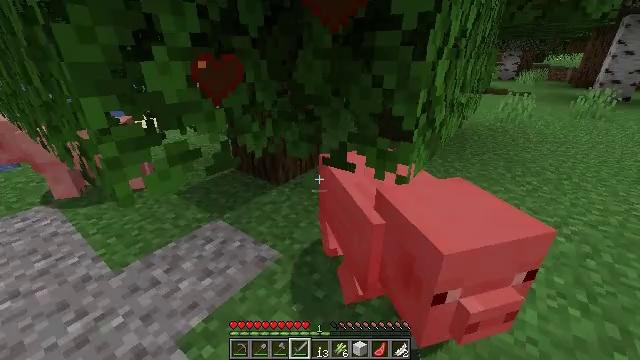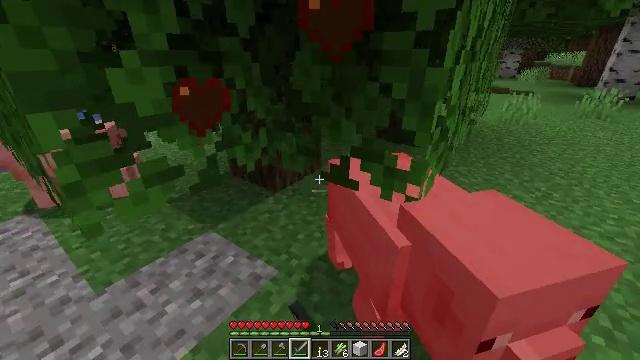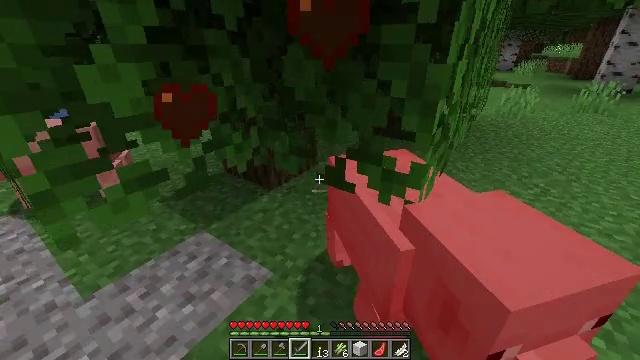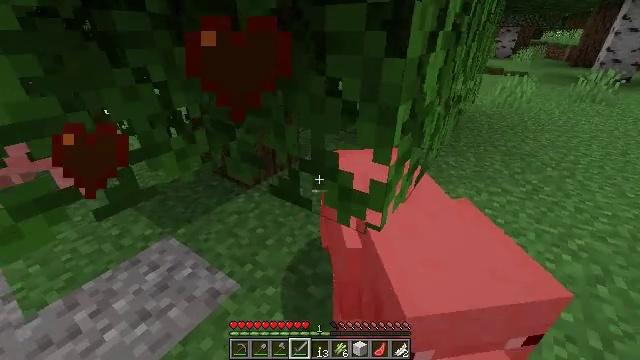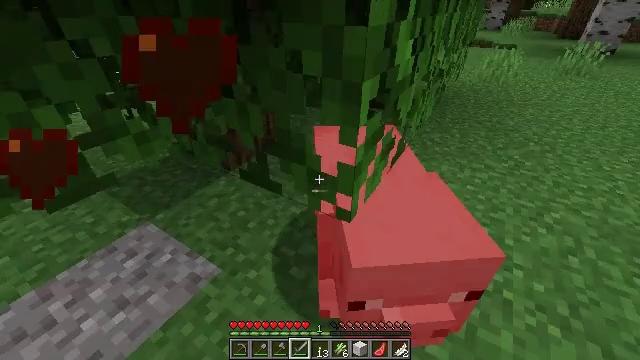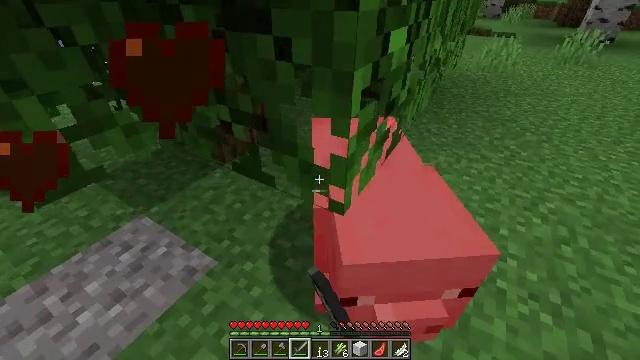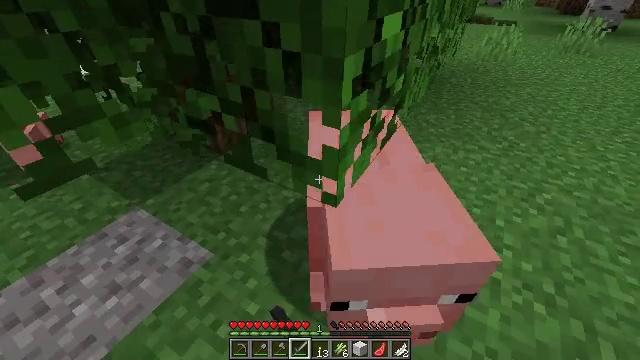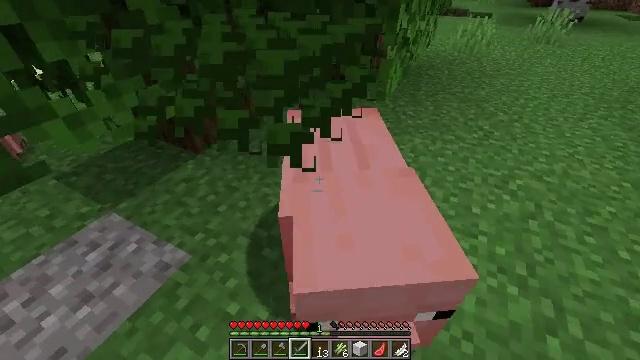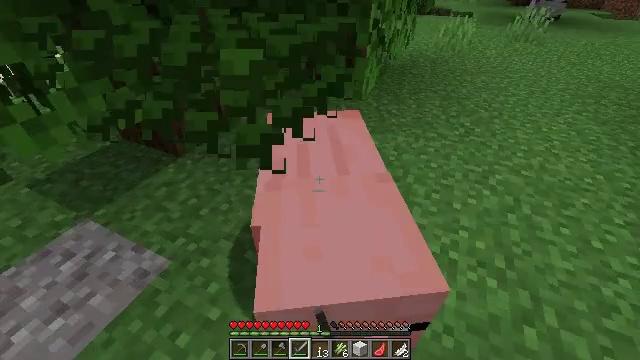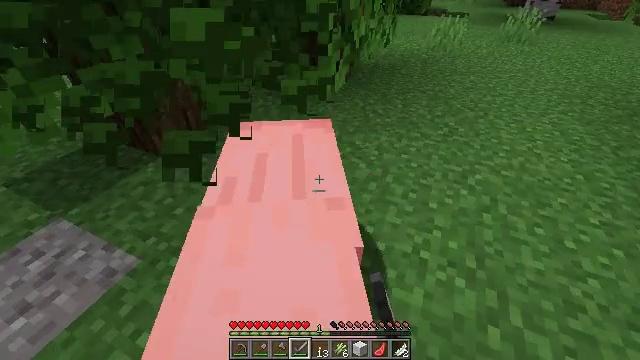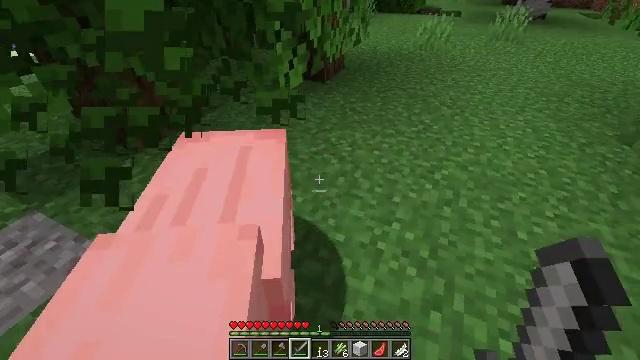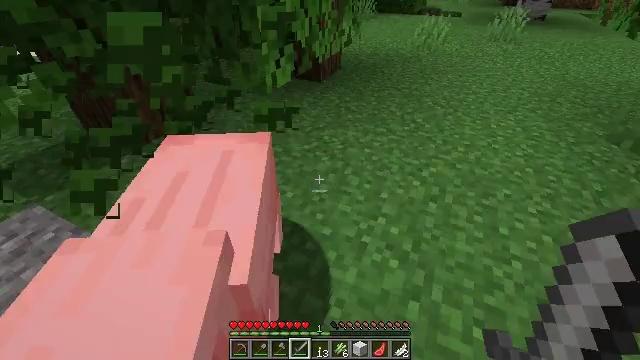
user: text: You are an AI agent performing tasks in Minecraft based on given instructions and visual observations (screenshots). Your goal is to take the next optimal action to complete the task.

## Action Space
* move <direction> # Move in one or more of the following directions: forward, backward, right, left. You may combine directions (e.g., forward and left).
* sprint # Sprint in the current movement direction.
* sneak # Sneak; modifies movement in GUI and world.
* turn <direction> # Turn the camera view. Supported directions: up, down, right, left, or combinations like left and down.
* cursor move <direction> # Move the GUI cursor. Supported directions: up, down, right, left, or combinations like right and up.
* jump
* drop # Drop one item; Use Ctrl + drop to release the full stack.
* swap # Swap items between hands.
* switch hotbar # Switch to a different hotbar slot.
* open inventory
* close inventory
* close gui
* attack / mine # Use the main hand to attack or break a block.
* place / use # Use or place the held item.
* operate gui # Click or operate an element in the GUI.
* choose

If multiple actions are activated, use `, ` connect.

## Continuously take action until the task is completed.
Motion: motion action
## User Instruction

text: Collect some oak leaves.
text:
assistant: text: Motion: move forward, attack / mine
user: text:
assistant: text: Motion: move forward and move right, turn down, attack / mine
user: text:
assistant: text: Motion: move right, turn down
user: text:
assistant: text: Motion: turn right and down, attack / mine
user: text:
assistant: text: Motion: turn down, attack / mine
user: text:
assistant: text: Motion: turn down, attack / mine
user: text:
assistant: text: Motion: move right, turn right and down, attack / mine
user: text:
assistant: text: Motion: move right, turn right, attack / mine
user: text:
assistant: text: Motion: move right, attack / mine
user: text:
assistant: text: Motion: move back and move right, attack / mine
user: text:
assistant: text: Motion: move back and move right, attack / mine
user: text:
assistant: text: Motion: no_op